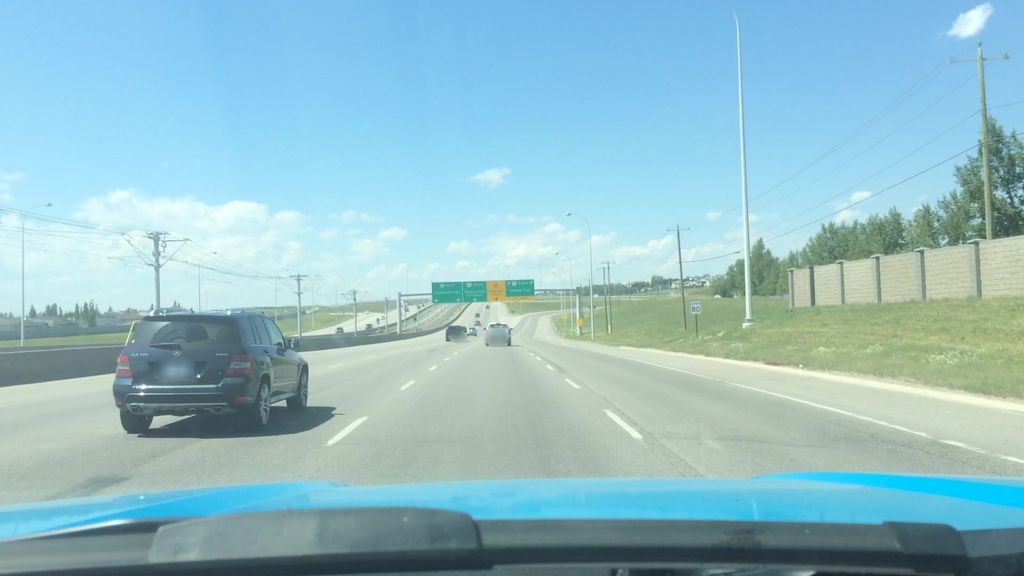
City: calgary